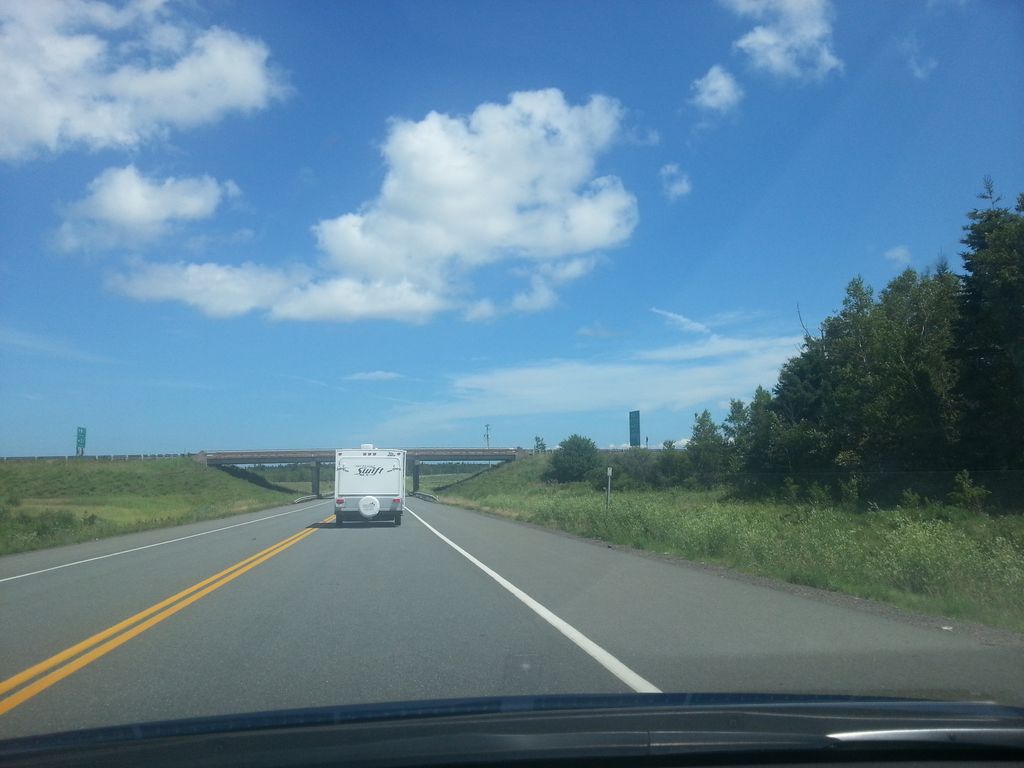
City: charlottetown